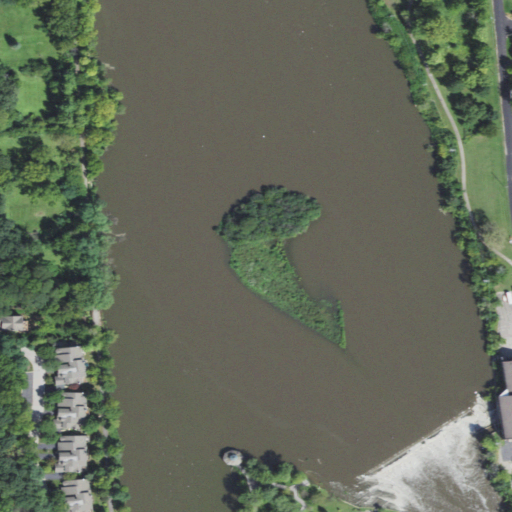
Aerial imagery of island in Illinois named Duck Island containing open water, low intensity development, open development, medium intensity development, deciduous forest, woody wetlands, high intensity development, and herbaceous wetlands